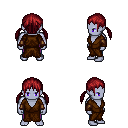
a pixel art fantasy rpg character, male body template, dark elf, purple skin, brown robe, magenta pants, brunette twin-tailed hairstyle, leather bracers, four views (front, back, left, right), 2x2 character sprite sheet, small pixel art, hard edges, no anti-aliasing